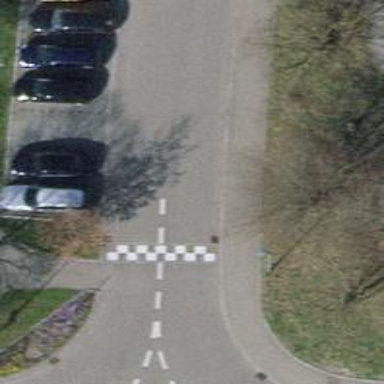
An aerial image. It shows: Traffic calming table.